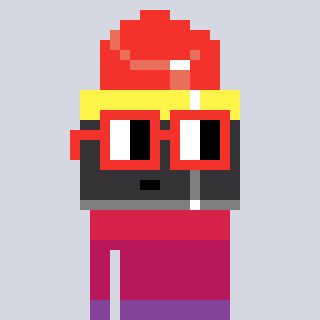
a pixel art character with square red glasses, a lipstick-shaped head and a foggrey-colored body on a cool background